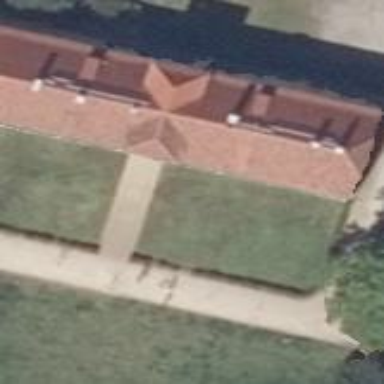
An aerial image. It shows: Charming house with red half-hipped roof made of roof tiles. The building's exterior is painted in green.